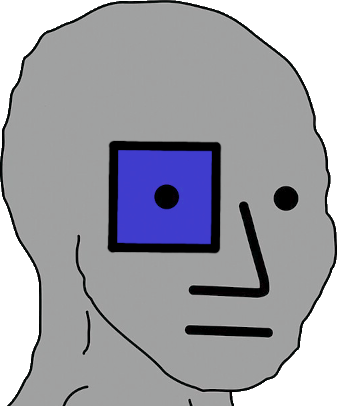
Label: 5_NPC